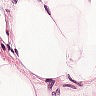
Metastatic tissue present: no